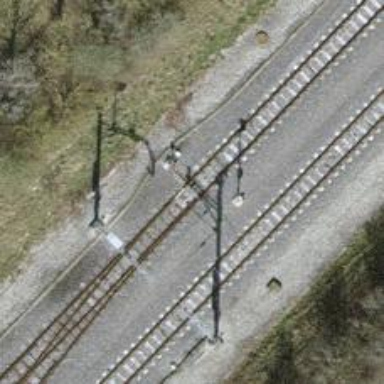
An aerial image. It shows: Narrow-gauge railway yard with electrified tracks featuring contact line.